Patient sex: F
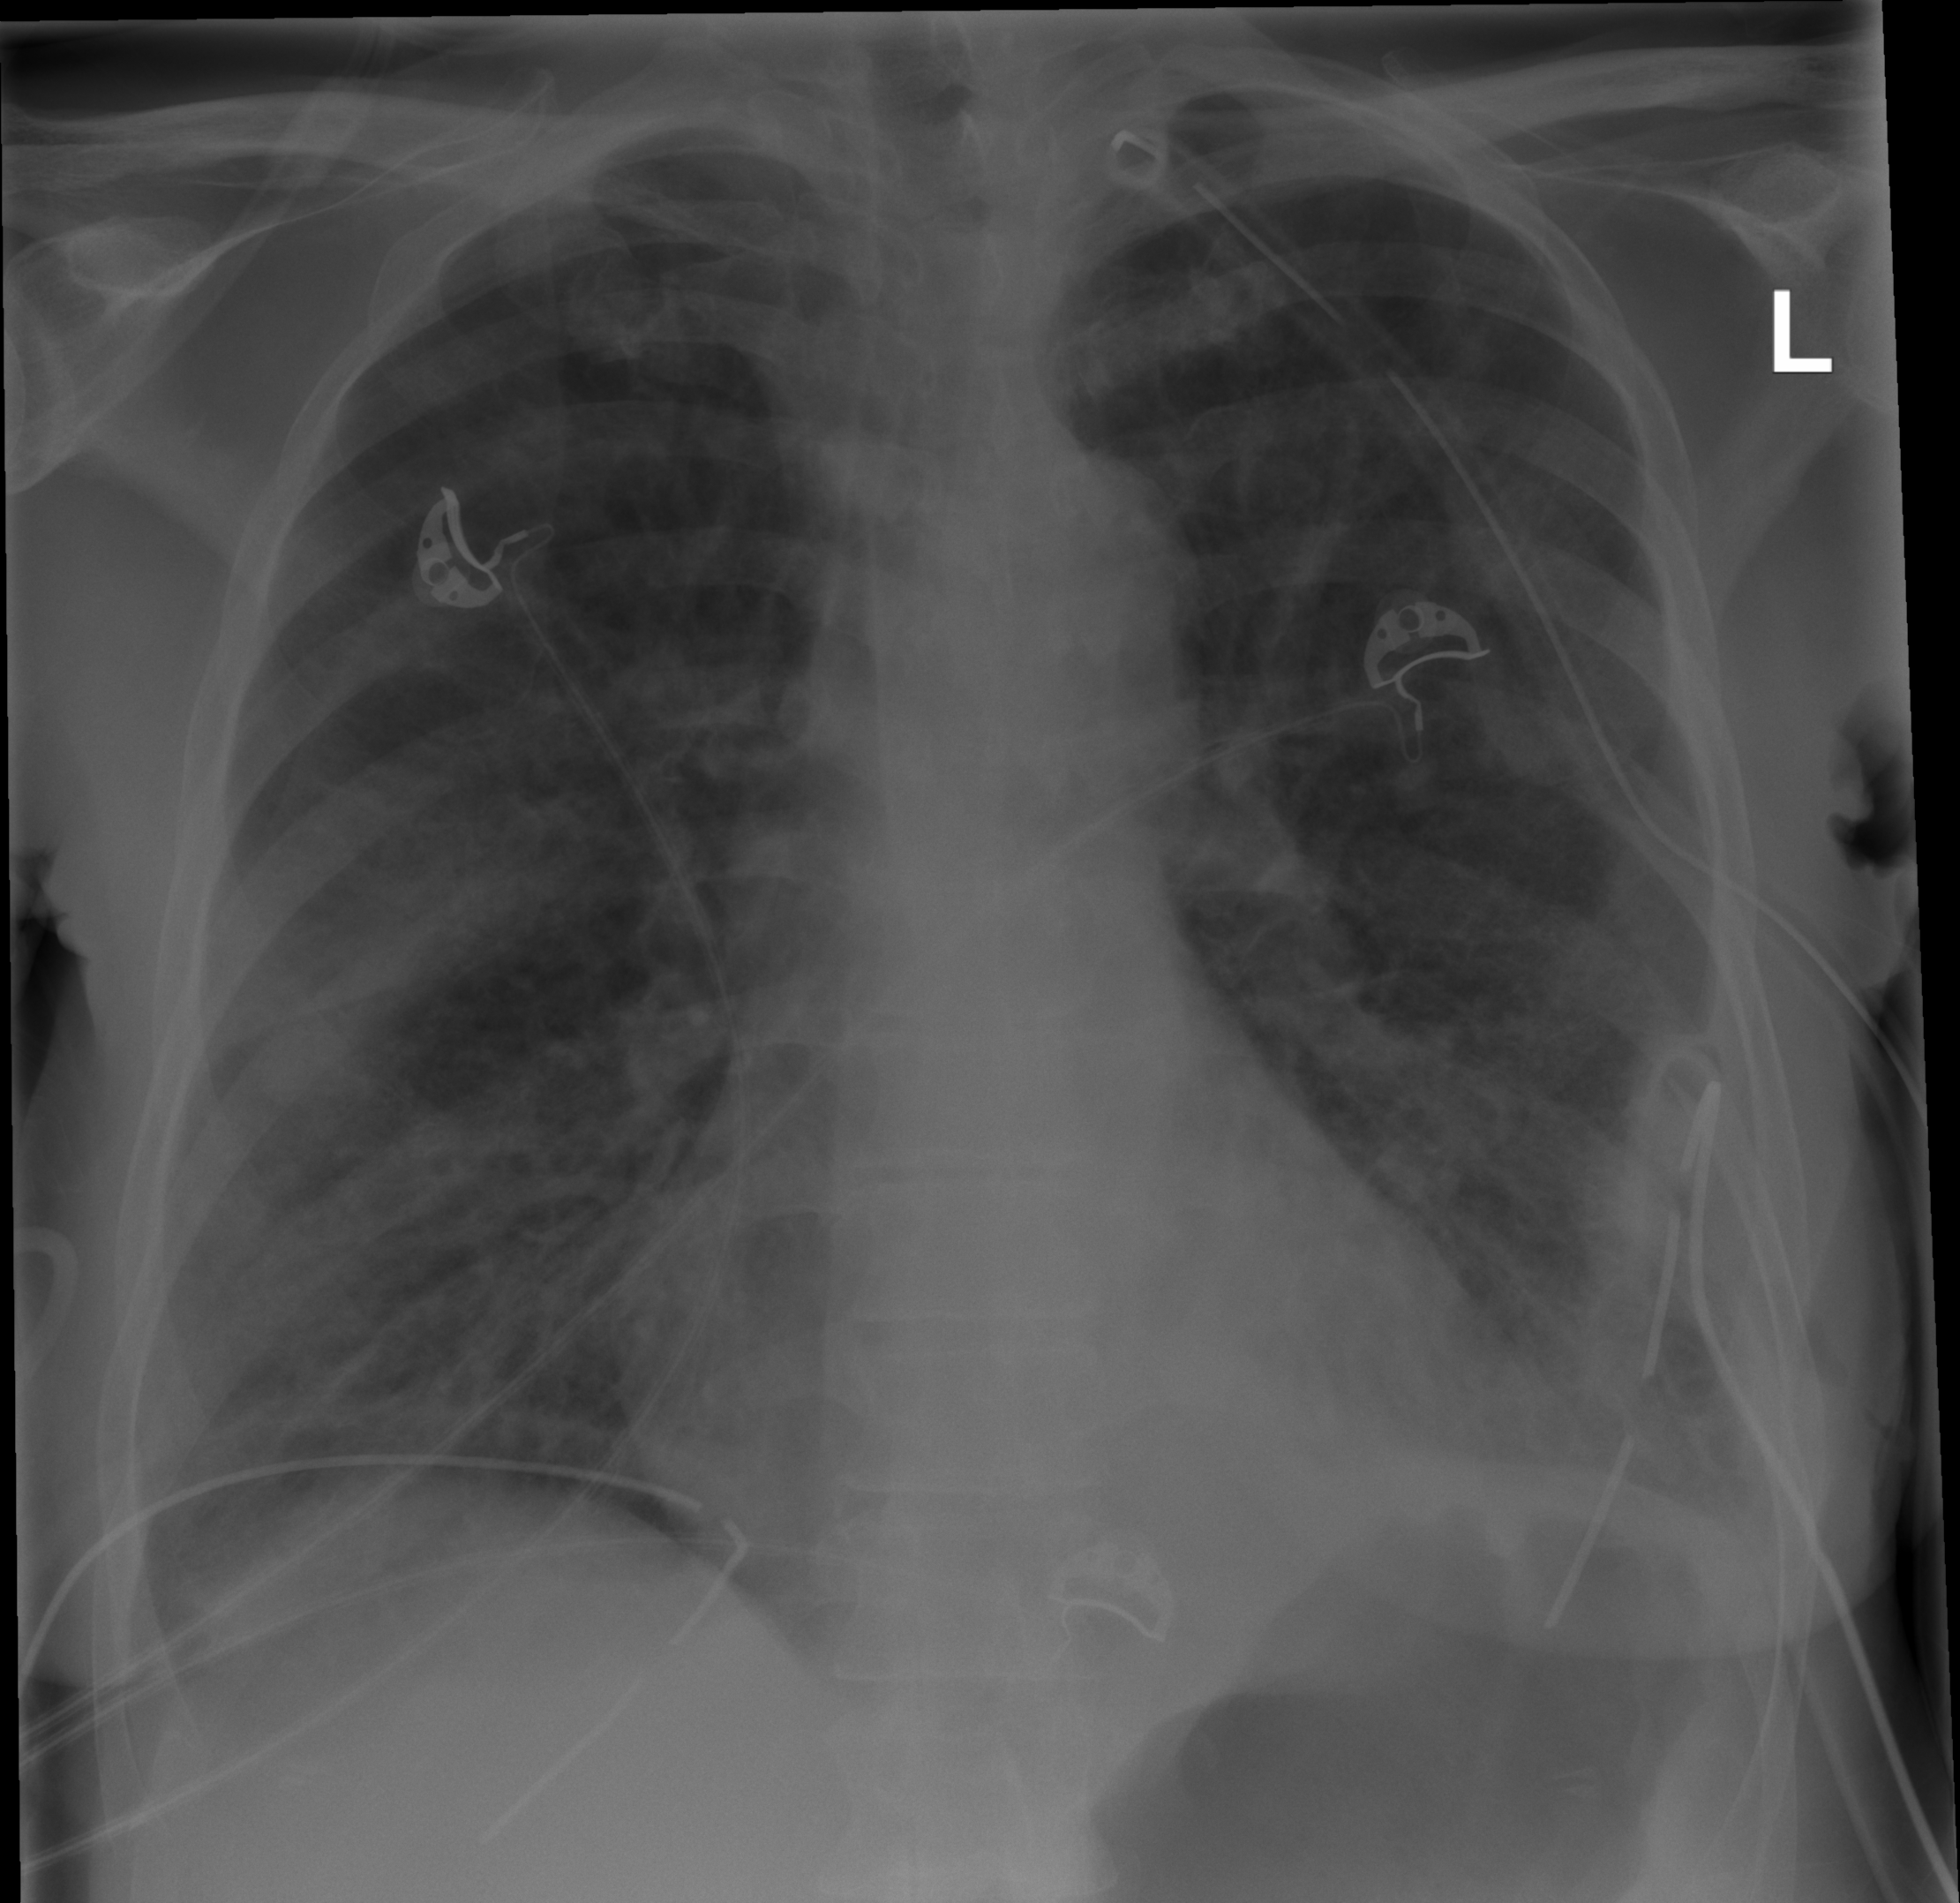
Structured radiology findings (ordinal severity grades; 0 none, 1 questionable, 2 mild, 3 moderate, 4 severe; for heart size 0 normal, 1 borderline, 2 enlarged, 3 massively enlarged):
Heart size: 0
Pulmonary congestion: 2
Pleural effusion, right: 0
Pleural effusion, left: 0
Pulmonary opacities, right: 2
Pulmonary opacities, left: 3
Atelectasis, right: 0
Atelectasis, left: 3